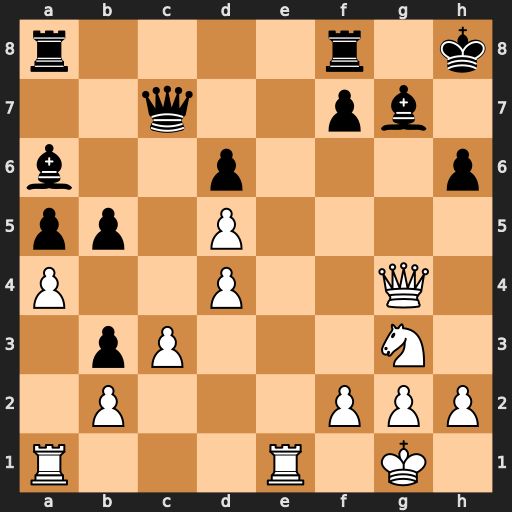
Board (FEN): r4r1k/2q2pb1/b2p3p/pp1P4/P2P2Q1/1pP3N1/1P3PPP/R3R1K1
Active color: w
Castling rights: -
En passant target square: -
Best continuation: Nf5 Rg8 Re7 Qd8 Qh5 Re8 Rxf7 Qg5 Nxg7 Qxh5 Nxh5